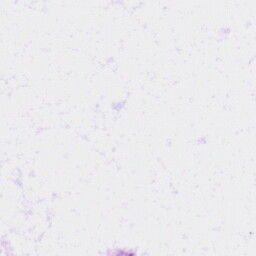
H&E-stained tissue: Liver